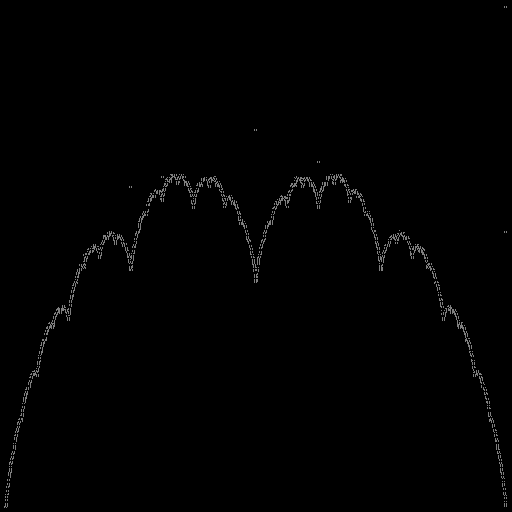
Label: a4